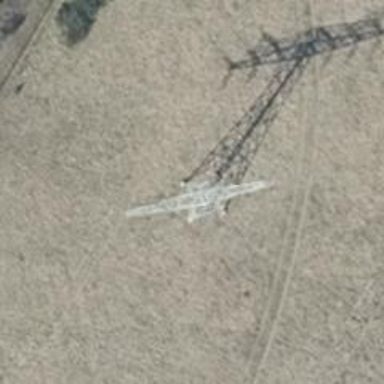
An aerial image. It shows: Lattice tower structure with straight line management for power transmission.